Interaction volume radius: 10 \u00c5
Interaction volume height: 20 \u00c5
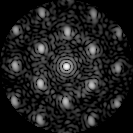
Disorder parameter: 0.3337